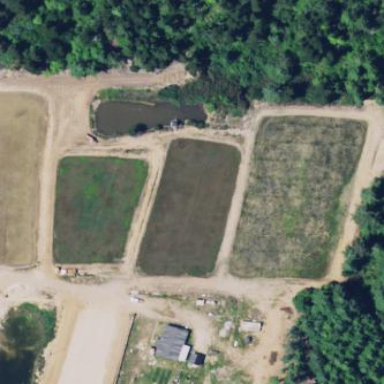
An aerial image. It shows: Farmland with cranberries as the main crop.